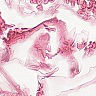
Metastatic tissue present: no